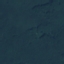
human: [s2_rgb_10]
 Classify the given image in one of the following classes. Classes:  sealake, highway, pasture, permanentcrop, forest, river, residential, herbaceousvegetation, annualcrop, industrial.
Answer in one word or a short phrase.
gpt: Forest